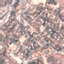
Land use / land cover: Residential